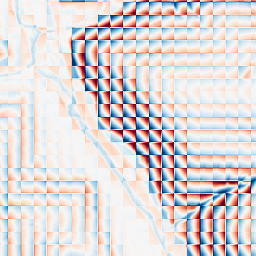
Category: wavelet
Decomposition family: wavelet_biorthogonal
Decomposition parameters: wavelet: bior1.3
level: 4
Upsampling method: quintic
Upsampling parameters: scale: 8
Upsampling scale: 8